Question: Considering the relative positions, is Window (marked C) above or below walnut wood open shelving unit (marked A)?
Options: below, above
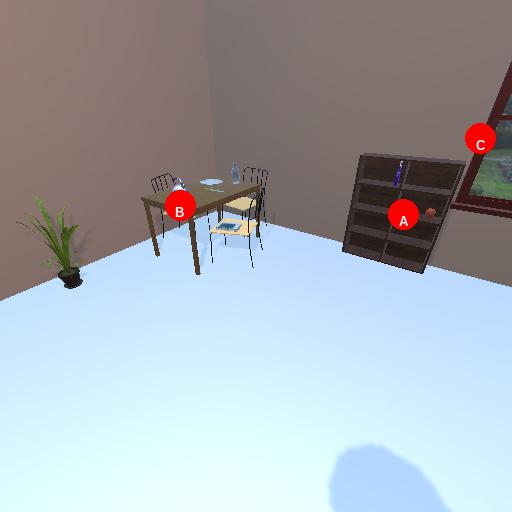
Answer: below